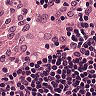
Metastatic tissue present: no